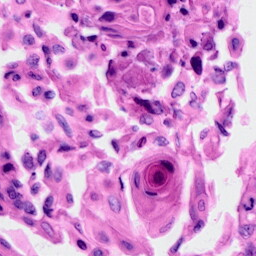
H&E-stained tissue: Cervix